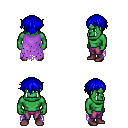
a pixel art fantasy rpg character, male body template, orc, green skin, maroon tattered cape, magenta pants, blue short bangs hairstyle, maroon shoes, four views (front, back, left, right), 2x2 character sprite sheet, small pixel art, hard edges, no anti-aliasing